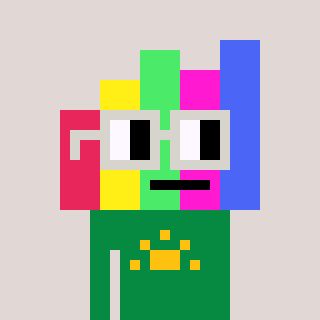
a pixel art character with square light gray glasses, a bar chart-shaped head and a green-colored body on a warm background